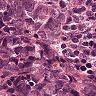
Metastatic tissue present: yes